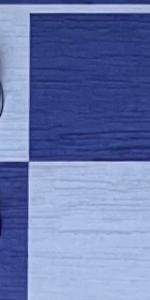
Label: Empty